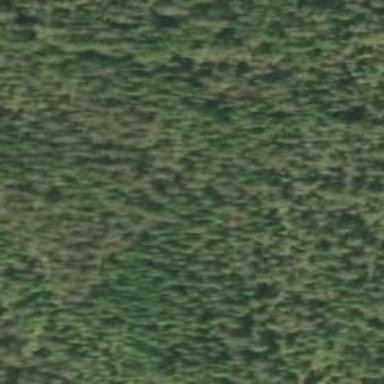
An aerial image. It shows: Needle-leaved woodland.